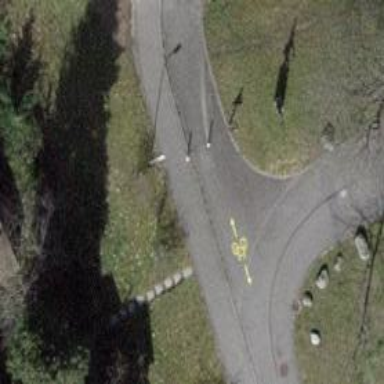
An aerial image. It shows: Bollard barrier.